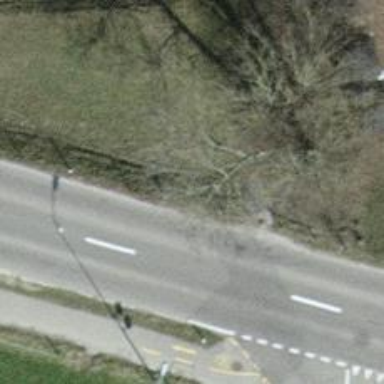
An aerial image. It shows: Footway.